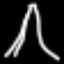
Label: The Eiffel Tower